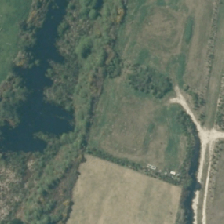
Land cover: urban_build_up